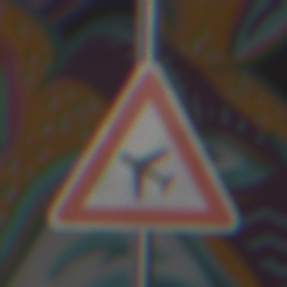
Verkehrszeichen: FlugbetriebRechts
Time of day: Midday
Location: Roofed (Special)
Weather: Overcast
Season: NotSpecified
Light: Natural